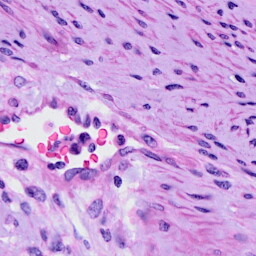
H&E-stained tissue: Cervix